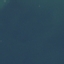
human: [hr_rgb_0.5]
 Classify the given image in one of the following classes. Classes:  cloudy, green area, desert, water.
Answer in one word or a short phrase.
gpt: water